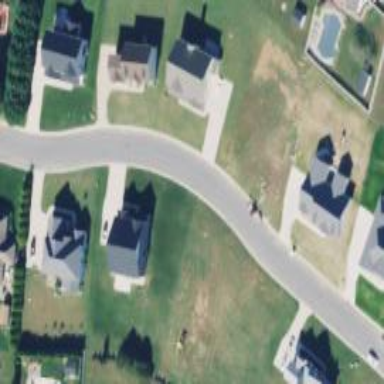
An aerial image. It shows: Residential road.